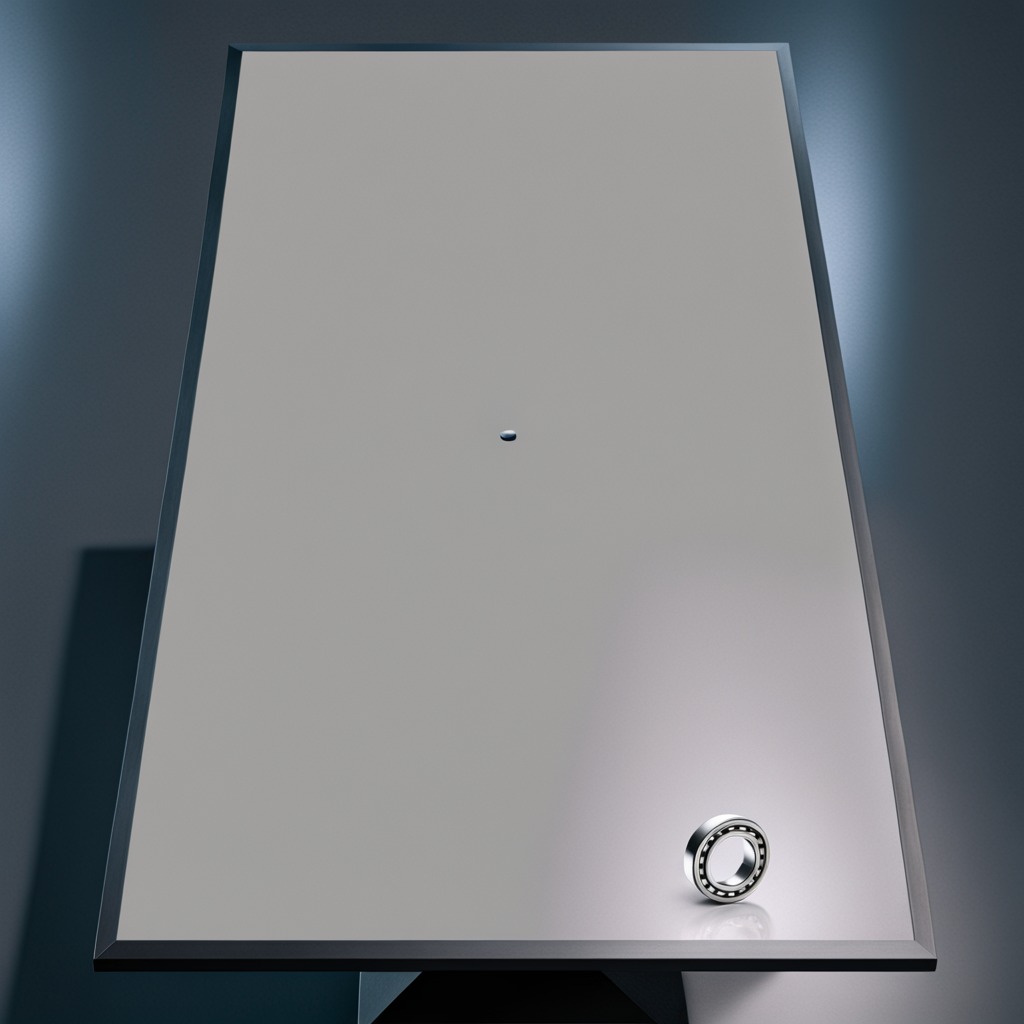
A metal ball bearing is lying on the tabletop.